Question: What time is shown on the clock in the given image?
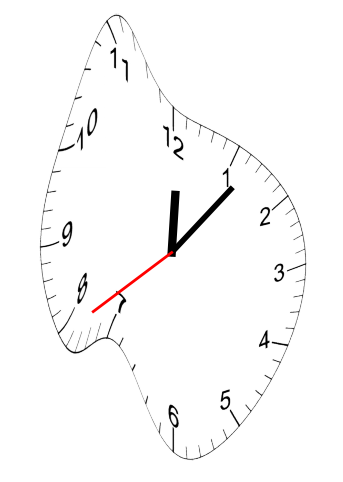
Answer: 12:06:39